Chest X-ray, PA view. Patient: 58 years old, sex M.
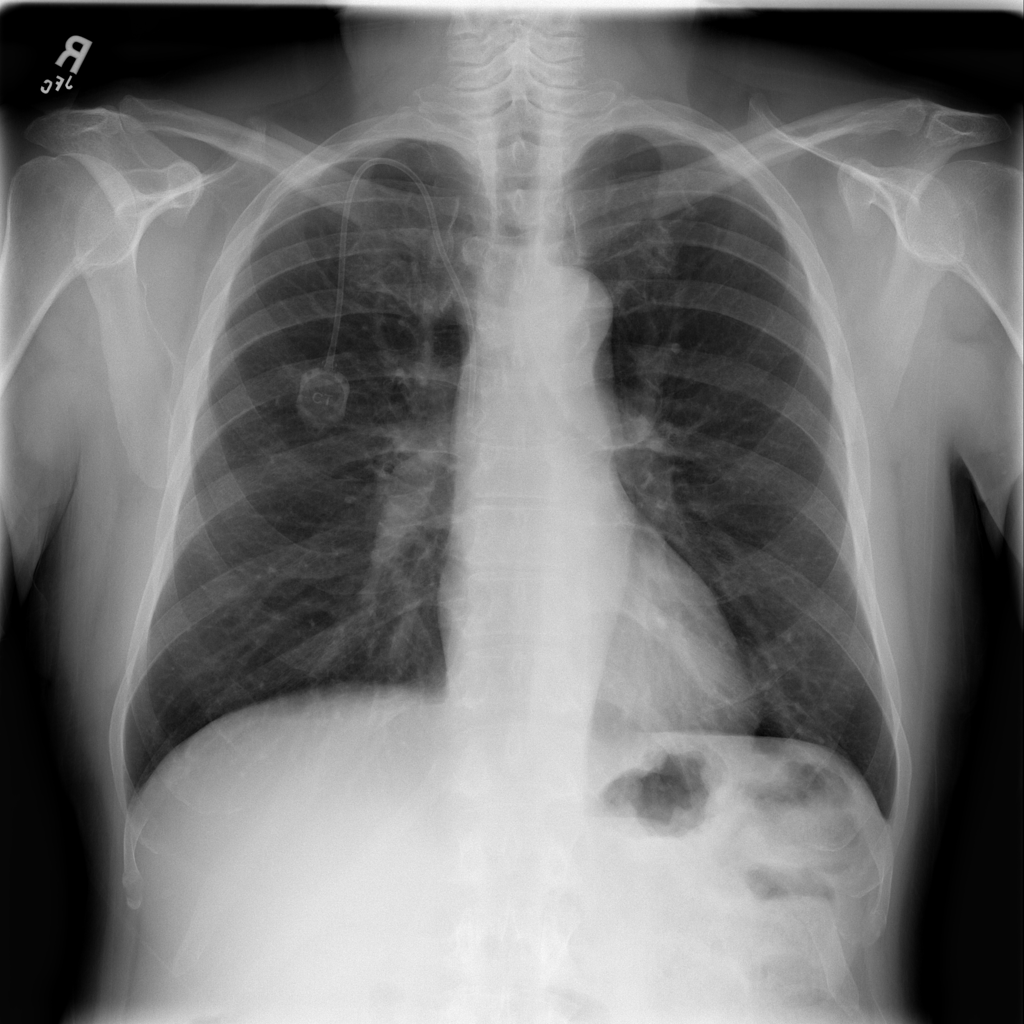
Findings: Infiltration